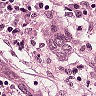
Metastatic tissue present: yes